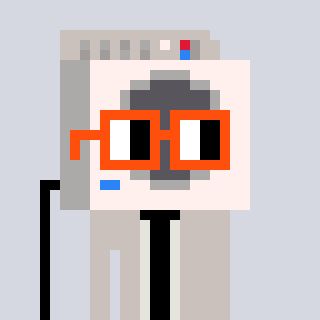
a pixel art character with square orange glasses, a washing machine-shaped head and a foggrey-colored body on a cool background